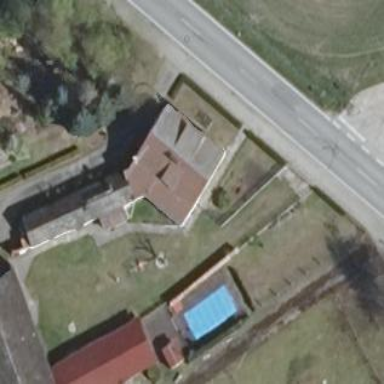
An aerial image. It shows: Residential building.